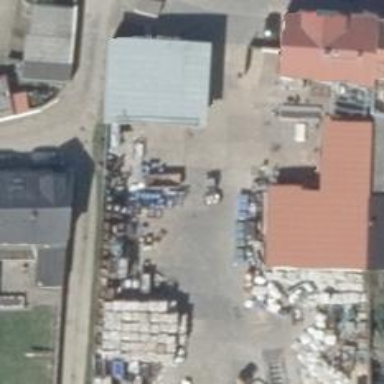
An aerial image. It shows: Recycling center.